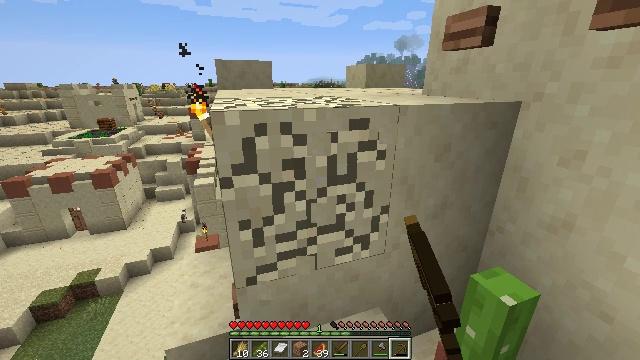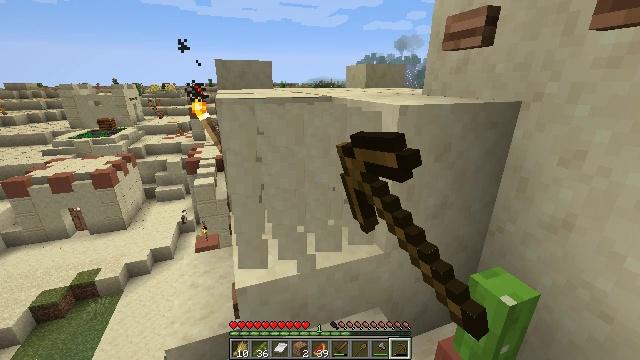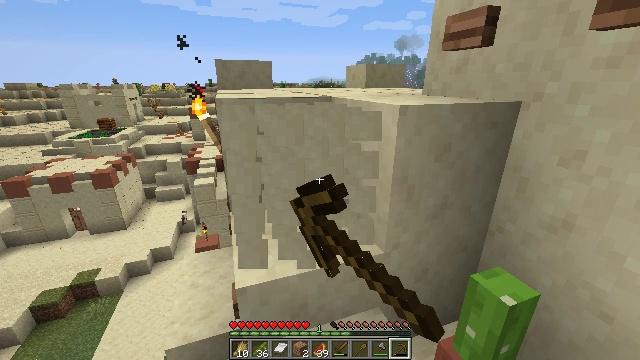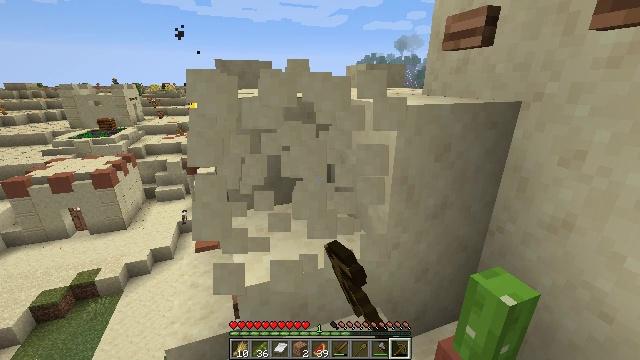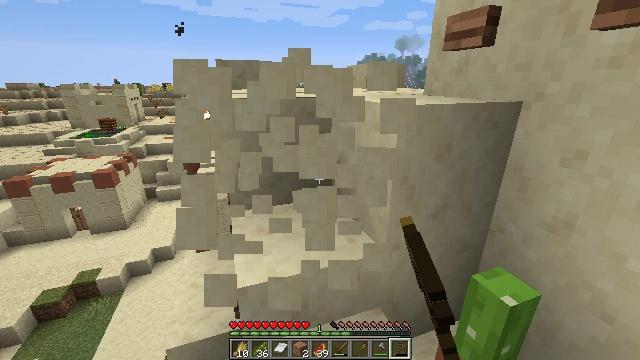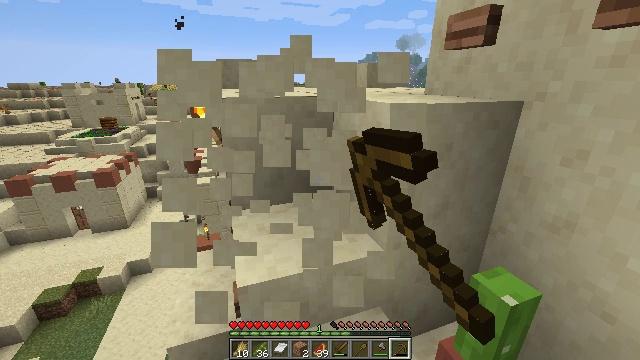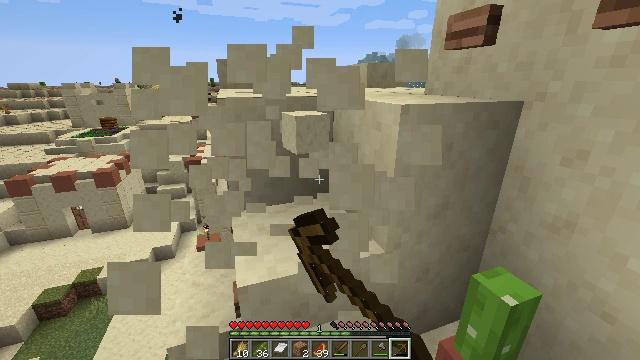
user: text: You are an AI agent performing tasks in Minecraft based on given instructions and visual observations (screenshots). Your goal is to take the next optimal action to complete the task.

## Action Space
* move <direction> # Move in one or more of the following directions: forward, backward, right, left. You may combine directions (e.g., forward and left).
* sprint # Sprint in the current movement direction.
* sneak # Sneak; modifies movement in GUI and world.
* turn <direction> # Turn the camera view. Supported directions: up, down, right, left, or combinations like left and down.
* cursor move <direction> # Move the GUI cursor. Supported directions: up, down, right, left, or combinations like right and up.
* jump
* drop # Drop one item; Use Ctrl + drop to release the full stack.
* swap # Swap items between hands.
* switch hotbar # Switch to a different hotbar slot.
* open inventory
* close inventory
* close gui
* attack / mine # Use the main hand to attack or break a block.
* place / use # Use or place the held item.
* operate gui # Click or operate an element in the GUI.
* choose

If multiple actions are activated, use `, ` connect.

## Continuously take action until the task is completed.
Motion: motion action
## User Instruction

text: Mine smooth sandstone using a pickaxe.
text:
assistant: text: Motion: attack / mine
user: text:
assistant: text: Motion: attack / mine
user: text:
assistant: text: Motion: attack / mine
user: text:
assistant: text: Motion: attack / mine
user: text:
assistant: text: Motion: attack / mine
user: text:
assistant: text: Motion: attack / mine
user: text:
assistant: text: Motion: attack / mine